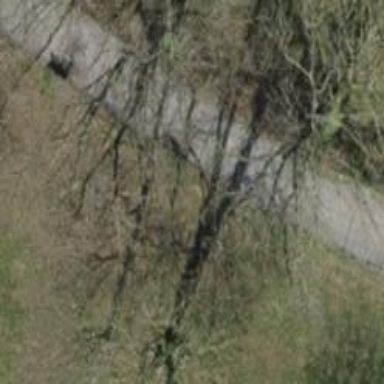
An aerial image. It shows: Footway with pebblestone surface.